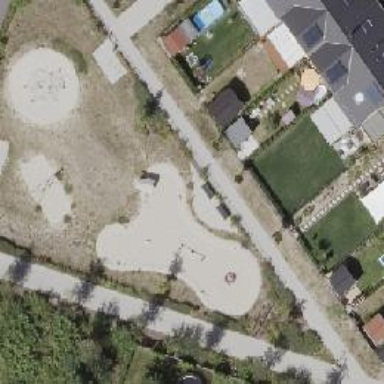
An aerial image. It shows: Playground with springy equipment.